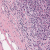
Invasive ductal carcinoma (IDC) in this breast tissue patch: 1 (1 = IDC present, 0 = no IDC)